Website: lowes
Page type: stored-credit-cards
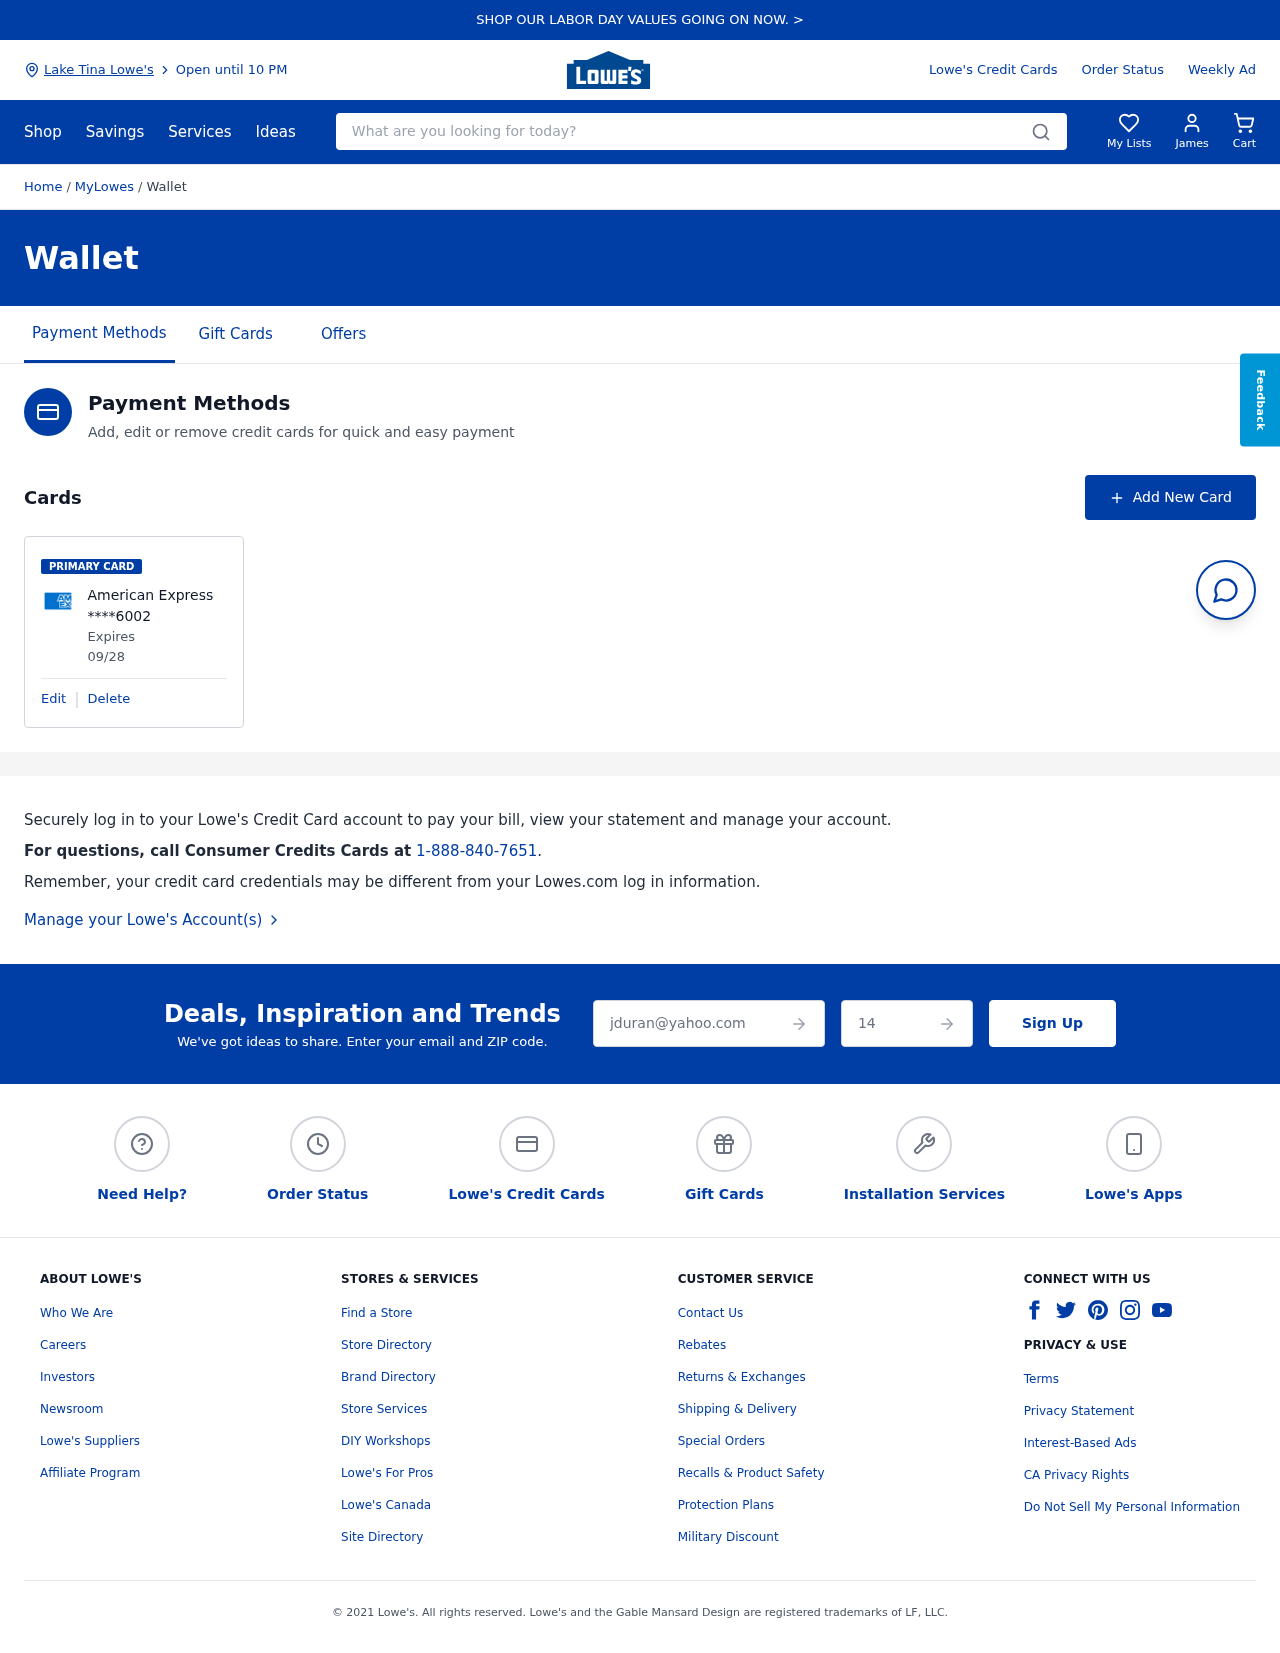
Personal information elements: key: PII_CARD_EXPIRY
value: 09/28
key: PII_CARD_LAST4
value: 6002
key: PII_CARD_TYPE
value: American Express
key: PII_CITY
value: Lake Tina Lowe's
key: PII_EMAIL
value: jduran@yahoo.com
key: PII_FIRSTNAME
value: James
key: PII_POSTCODE
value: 14059
Search elements: key: HEADER_SEARCH
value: What are you looking for today?